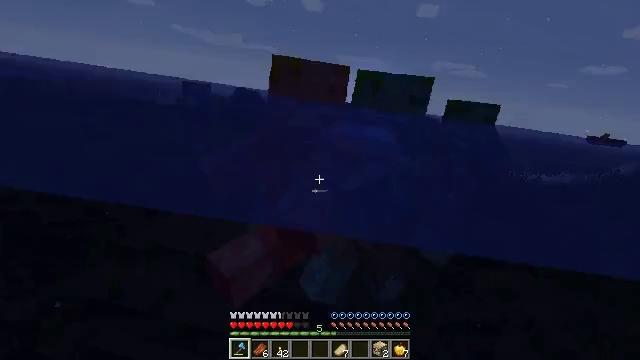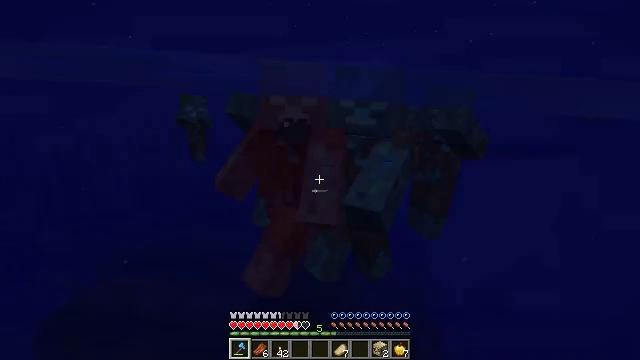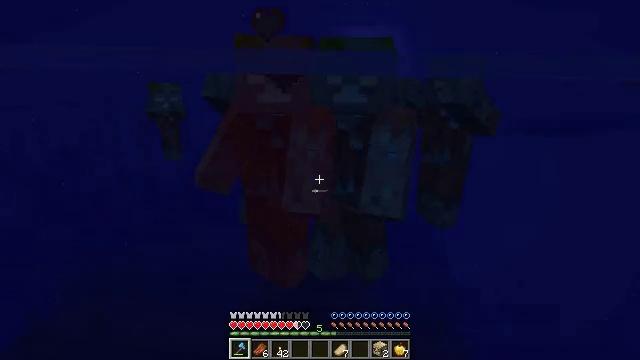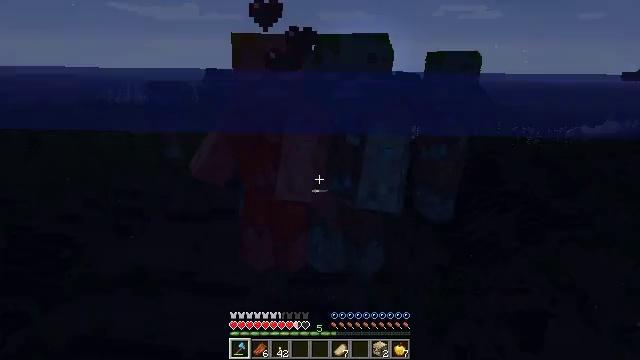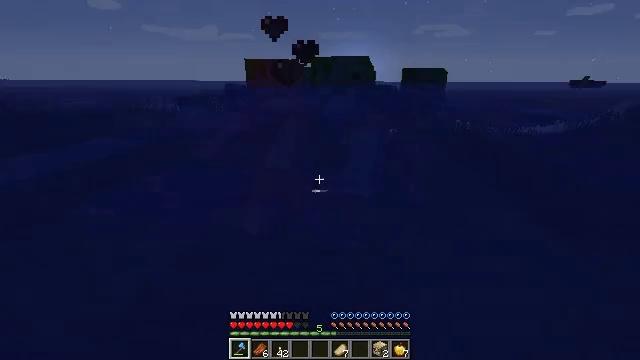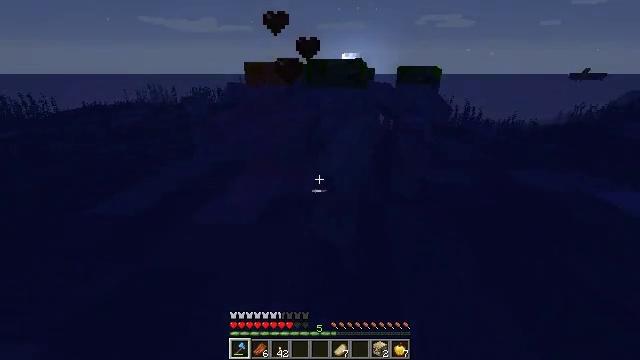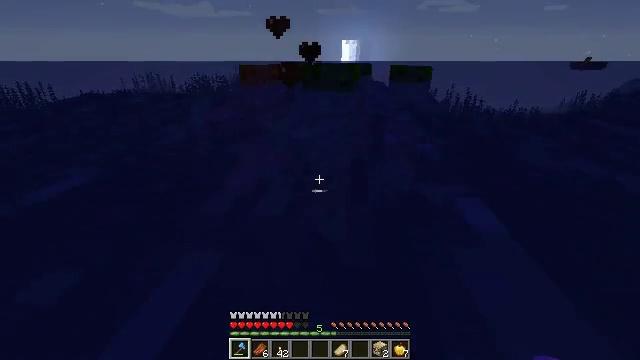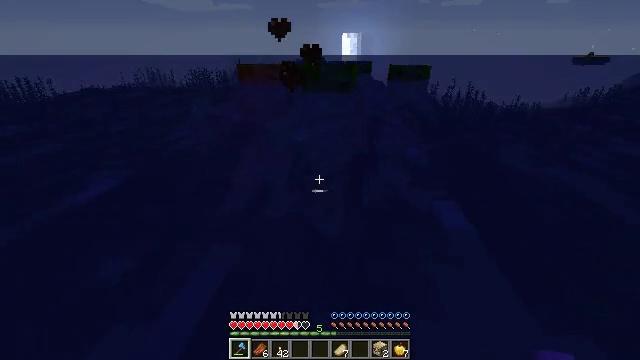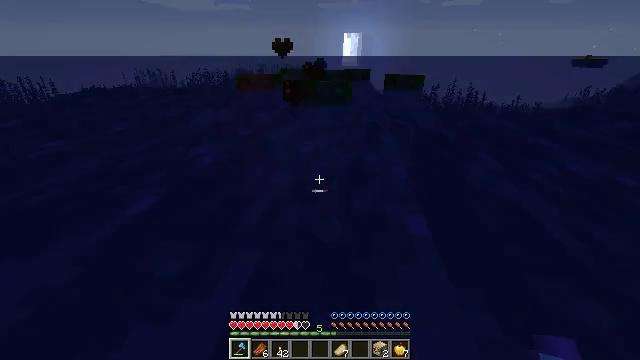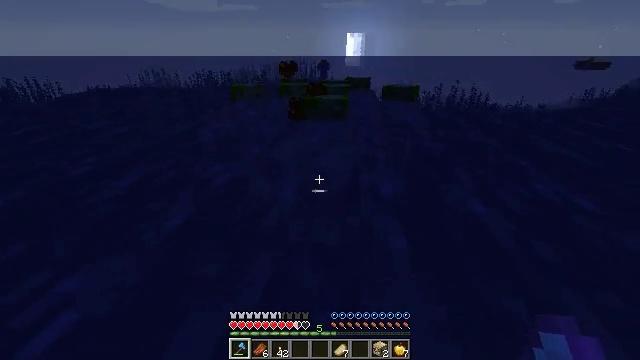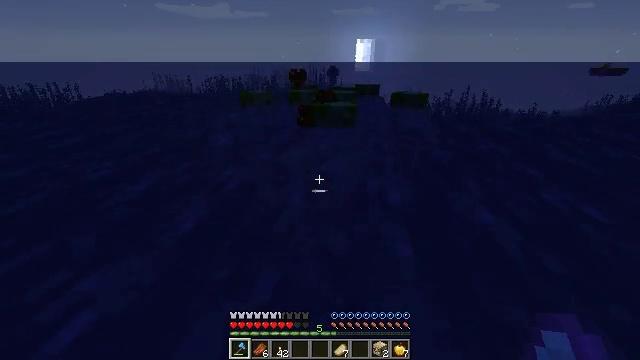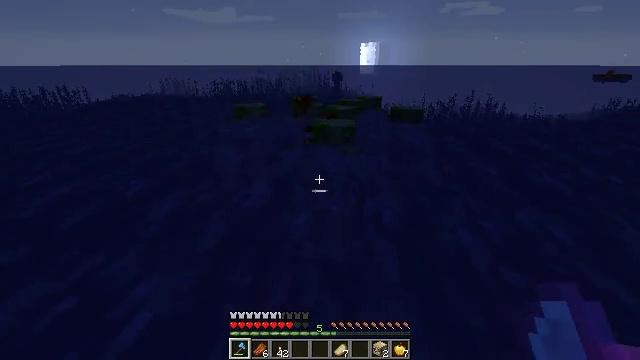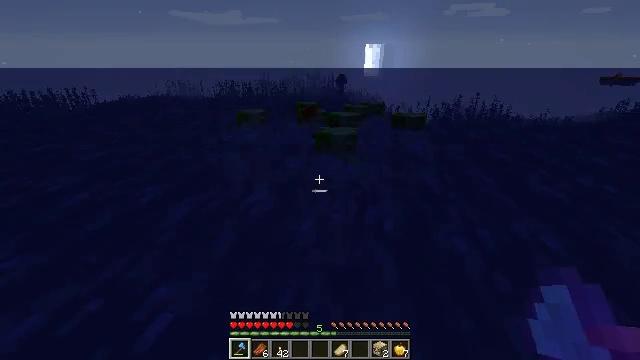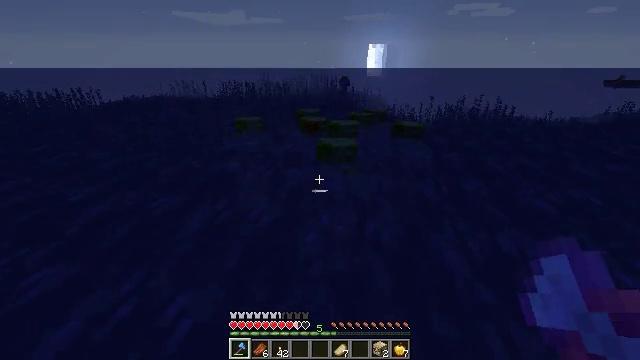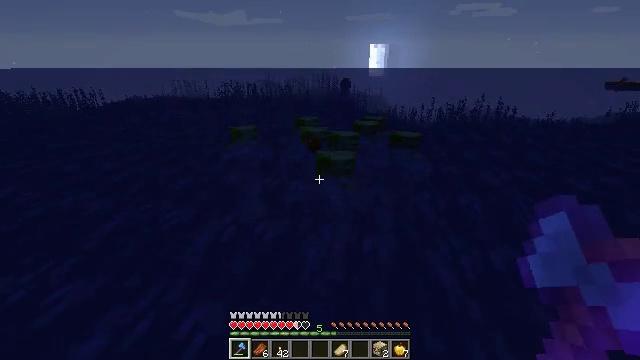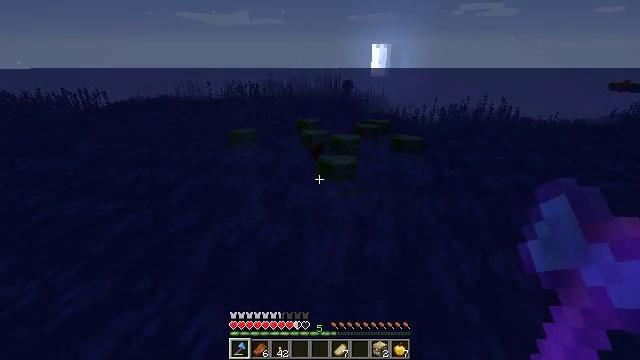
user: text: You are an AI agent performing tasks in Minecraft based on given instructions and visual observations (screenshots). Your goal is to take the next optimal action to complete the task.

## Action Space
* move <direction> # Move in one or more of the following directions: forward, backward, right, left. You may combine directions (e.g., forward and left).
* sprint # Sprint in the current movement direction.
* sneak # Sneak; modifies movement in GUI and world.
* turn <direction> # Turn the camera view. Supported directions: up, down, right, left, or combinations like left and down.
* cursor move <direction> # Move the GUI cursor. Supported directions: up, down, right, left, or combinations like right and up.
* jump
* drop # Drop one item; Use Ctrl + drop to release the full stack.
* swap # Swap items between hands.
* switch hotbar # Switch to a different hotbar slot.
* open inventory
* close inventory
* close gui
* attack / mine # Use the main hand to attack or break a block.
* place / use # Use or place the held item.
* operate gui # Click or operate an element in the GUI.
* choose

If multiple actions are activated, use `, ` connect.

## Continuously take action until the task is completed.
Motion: motion action
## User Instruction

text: Kill a drowned.
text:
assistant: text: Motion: move back
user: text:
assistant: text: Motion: move back, turn down, jump
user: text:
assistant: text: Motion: move back, jump
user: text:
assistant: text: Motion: move back, turn down, jump
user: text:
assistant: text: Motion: move back, turn down, jump
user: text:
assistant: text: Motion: move back, turn down, jump
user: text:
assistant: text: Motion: move back, turn down, jump
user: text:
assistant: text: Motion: move back, jump
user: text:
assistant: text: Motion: move back, jump
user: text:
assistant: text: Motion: move back, turn left and up, jump
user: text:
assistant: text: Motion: move back, jump
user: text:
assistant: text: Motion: jump
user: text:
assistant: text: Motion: move forward, jump
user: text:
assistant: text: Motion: move forward
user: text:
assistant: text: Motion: move forward
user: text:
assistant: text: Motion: move forward
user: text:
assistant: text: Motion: move forward
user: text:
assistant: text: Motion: move forward
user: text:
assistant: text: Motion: move forward, turn right and up
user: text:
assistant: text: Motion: move forward
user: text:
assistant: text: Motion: move forward
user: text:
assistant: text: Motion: move forward
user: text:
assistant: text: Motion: move forward, attack / mine
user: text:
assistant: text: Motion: move forward, attack / mine
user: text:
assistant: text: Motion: move forward
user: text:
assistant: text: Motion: move forward and move right, attack / mine
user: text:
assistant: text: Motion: move right
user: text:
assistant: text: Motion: move right
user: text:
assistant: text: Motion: move right, turn left
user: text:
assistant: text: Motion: move right, turn left